【题型】证明题　【知识点】平面几何　【难度】easy
\textbf{新考法}  如图所示的玩具在底座上有一个圆洞，洞内有一块圆板，熊猫的模型通过细杆连接在圆板的边缘上。把圆板沿圆洞边缘滚动（注意不要有滑动），就会看到细杆上端的熊猫一边沿钢丝滑动，一边还转动着憨态可掬的身体，非常有趣。已知牵钢丝的两根柱子竖立在底座上，其竖立的位置连线经过圆洞的圆心，圆洞的半径长 20cm。

(1) 证明：仅当圆板的半径长 10cm 时，玩具可以实现上述效果；

(2) 现对此玩具进行装饰，在圆板上某条半径的中点处安装了一个小灯。当圆板滚动时，求该小灯的轨迹（灯的大小忽略不计）。
【解答】
【答案】(1)证明见解析；

(2)该小灯的轨迹为椭圆。

【解析】(1) 证明：根据题意，要实现上述效果，即边缘点在滚动的过程中在钢丝直线上，

如图，以圆洞圆心为原点建立直角坐标系，点$P$在$x$轴上运动。

设圆板圆$C$的半径长为$r$，$\angle POQ = \alpha$，$\angle P'CQ = \beta$，

$\therefore 20|\alpha| = r|\beta|$，即$\frac{|\alpha|}{|\beta|} = \frac{r}{20}$（为定值），

所以当且仅当圆板圆$C$过原点时，此时$\frac{|\alpha|}{|\beta|} = \frac{1}{2} = \frac{r}{20}$，

解得$r = 10$，

故仅当圆板的半径长10cm时，玩具可以实现上述效果。

(2) 根据题意，在圆板上某条半径的中点处安装了一个小灯$M$，

不妨设小灯$M$的初始位置为$OP$靠近点$P$的四等分点，则滚动后小灯$M$为$CP'$的中点，

$\because \angle POQ = \alpha$，$\angle P'CQ = 2\alpha$，

$\therefore C(10\cos\alpha, 10\sin\alpha)$，$Q(20\cos\alpha, 20\sin\alpha)$，

又$OQ$为直径，所以$OP' \perp QP'$，

$\therefore P'(20\cos\alpha, 0)$，

又$M$为$CP'$的中点，

所以$M(15\cos\alpha, 5\sin\alpha)$，

又$\because \frac{(15\cos\alpha)^2}{225} + \frac{(5\sin\alpha)^2}{25} = 1$，

所以小灯的轨迹方程为$\frac{x^2}{225} + \frac{y^2}{25} = 1$，

故小灯的轨迹为椭圆。
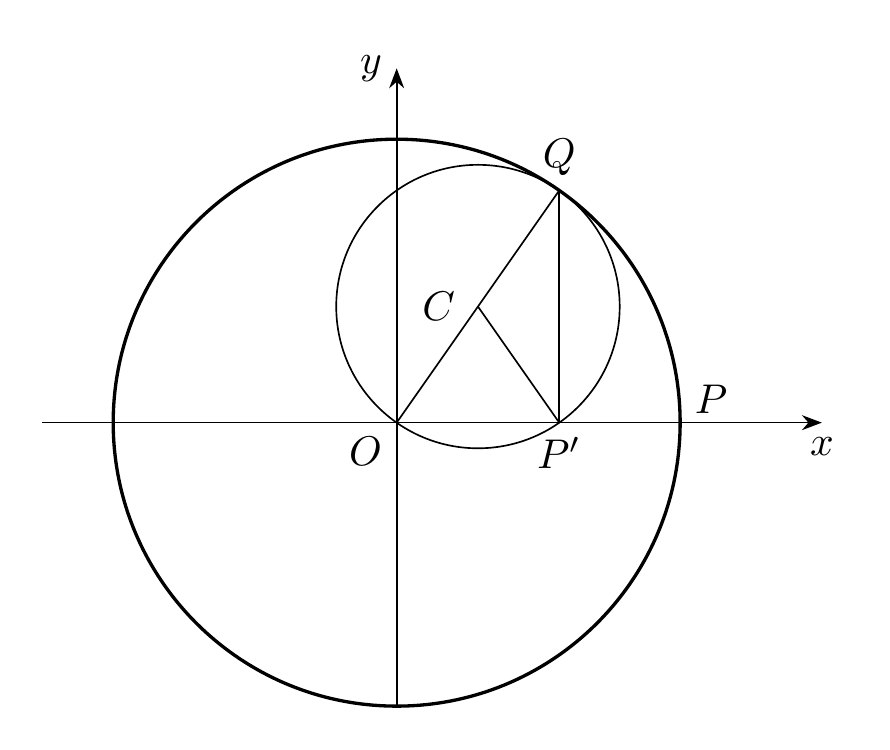
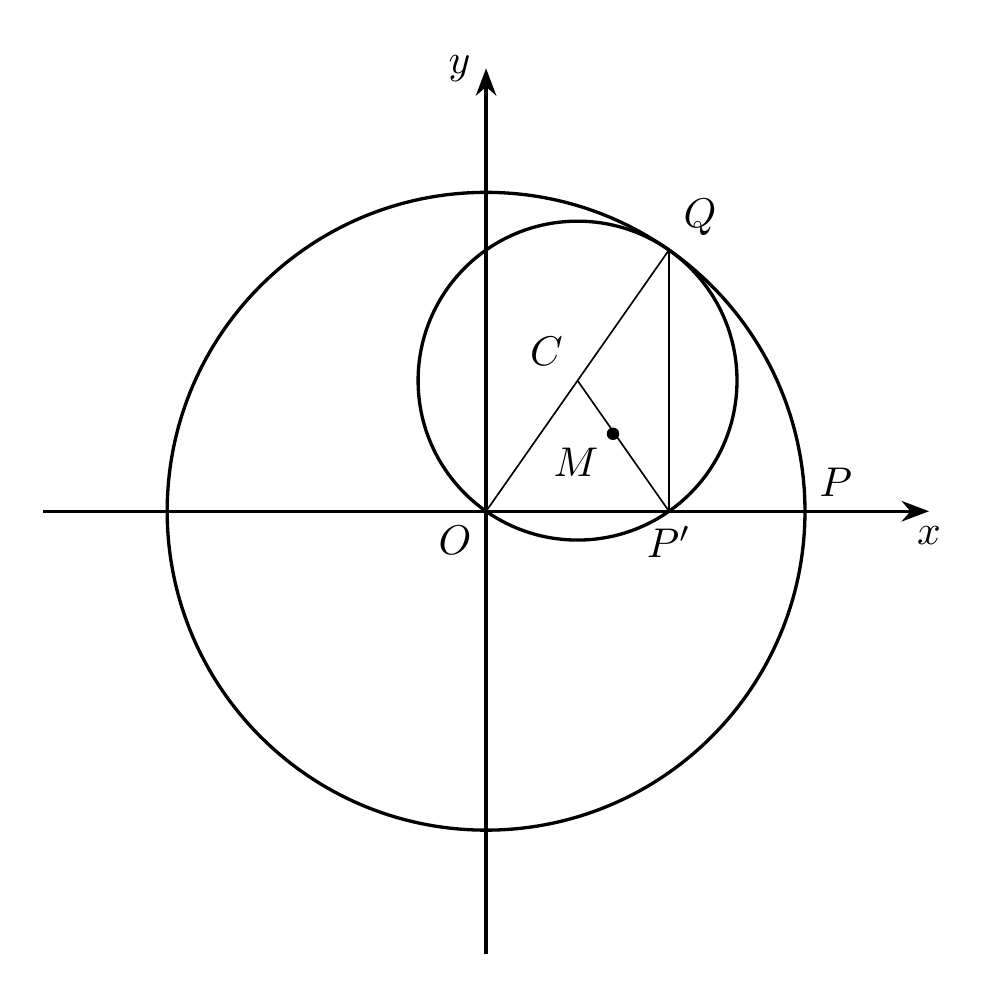